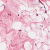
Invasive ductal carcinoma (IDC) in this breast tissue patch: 0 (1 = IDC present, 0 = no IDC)